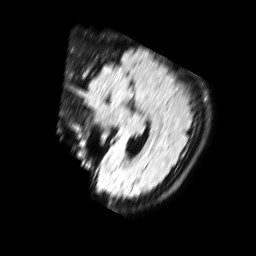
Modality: FLAIR
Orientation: sagittal
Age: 38
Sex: male
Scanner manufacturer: philips
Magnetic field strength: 1.5 T
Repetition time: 6 s
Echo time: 0.1015 s